Question: I'm new in the development of server-side applications. I have a collection in mongodb which stores names of files that store in the root directory '/uploads'. I have to download them on client side using the angular. But using the 'ng-src' or simple 'src' out of 'ng-repeat' I get a 404 error.
Is there any way to get the client-side access to the directory with the files?
'''
<div class="row jumbotron" ng-repeat="item in items">
<div class="col-sm-1">
<img ng-src="../../../uploads/{{item.logo}}">
</div>
<div class="col-sm-8">
<h4>{{item.name}}</h4>
</div>
<div class="col-sm-2 pull-right">
<button type="button" class="btn btn-lg btn-info" ng-click="showModal($index)">Edit</button>
</div>
</div>
'''

Also tried to provided file through '../' - 404 (Not Found)
'''
<div>
<img src="../../../uploads/38809344bac1a3a77c5d1e0493763849.png">
</div>
'''
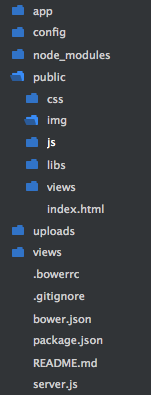
Answer: The path you provided will go up three folders and then will look for the uploads folder, as each '../' means: Go up one level (). If this is not the case, please update the question with a sample of your folder structure. Relative paths start from the current folder in which your HTML file resides on the server.
Another point to keep in mind: If you're using , The privileges of the '/uploads' folder must allow the application to access it.